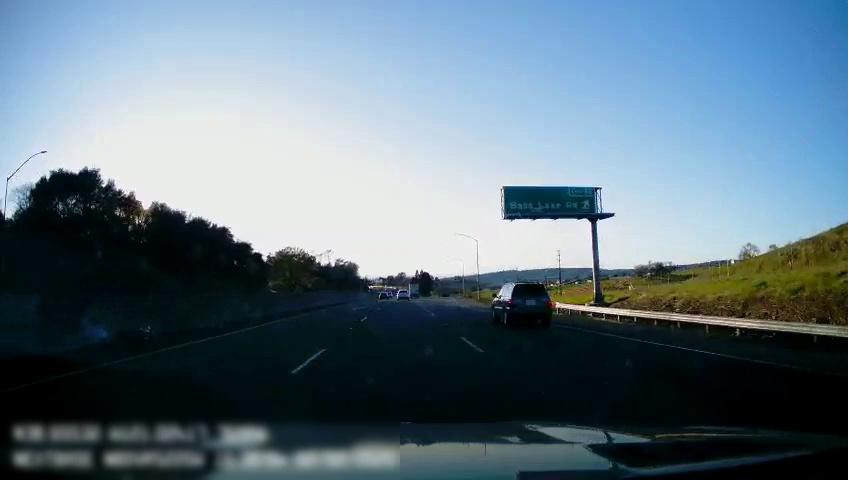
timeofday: Day
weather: Sunny
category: Drivable Space
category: Vehicles | Car
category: Vehicles | SUV
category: Vehicles | Other LV
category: Lanes | Alternate Lane
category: Lanes | Current Lane
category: Lanes | Current Lane
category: Lanes | Alternate Lane
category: Traffic | Signs